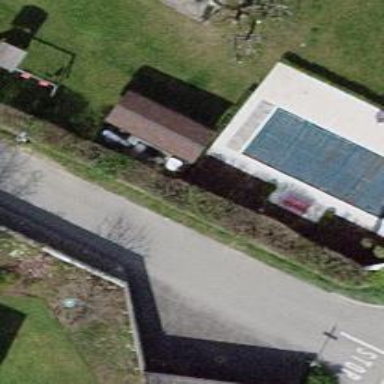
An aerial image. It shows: Outdoor swimming pool in leisure land area.